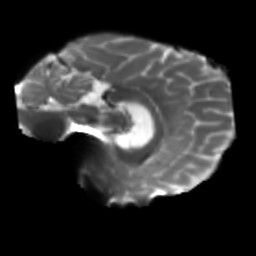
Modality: T2w
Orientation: sagittal
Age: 38
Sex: female
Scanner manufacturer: siemens
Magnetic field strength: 3 T
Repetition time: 5.25 s
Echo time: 0.08 s